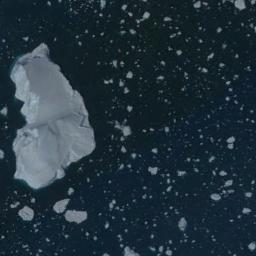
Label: sea_ice